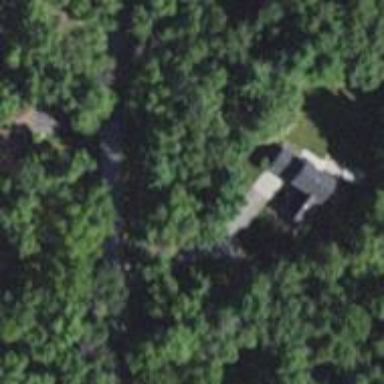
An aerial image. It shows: Driveway leading to service road.